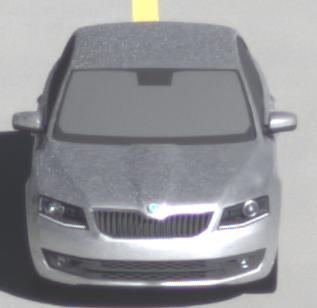
Make: Skoda
Model: Octavia 1.2 TSI
Detailed model: Octavia (III) Limousine
Model produced from: 2013/02
Model produced until: 2015/04
Doors: 5
Color: white
Road condition: dry road
Daytime: morning or afternoon
Contrast: high contrast